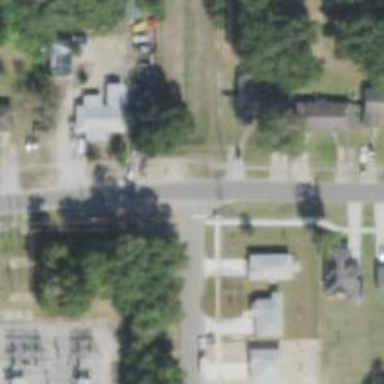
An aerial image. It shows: Residential road with sidewalk on the left side.